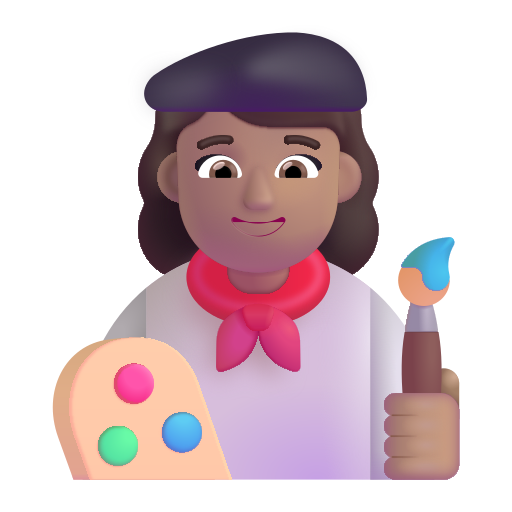
woman artist color